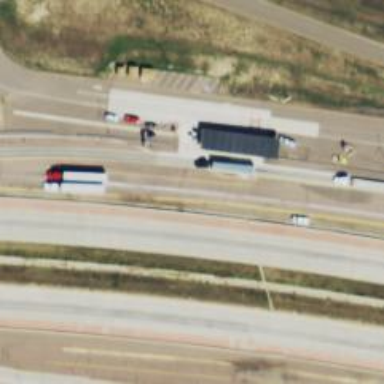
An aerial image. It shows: Weighbridge located at service road.